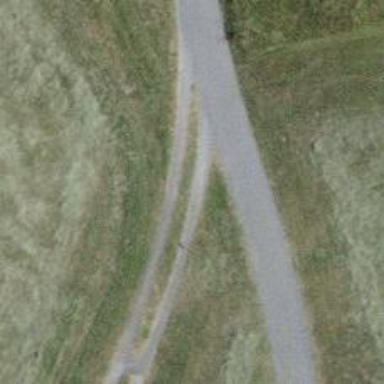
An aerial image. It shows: Compacted track road with grade3 tracktype.